Aerial crown-view tile of a tropical tree (Barro Colorado Island, Panama), acquired 20240813:
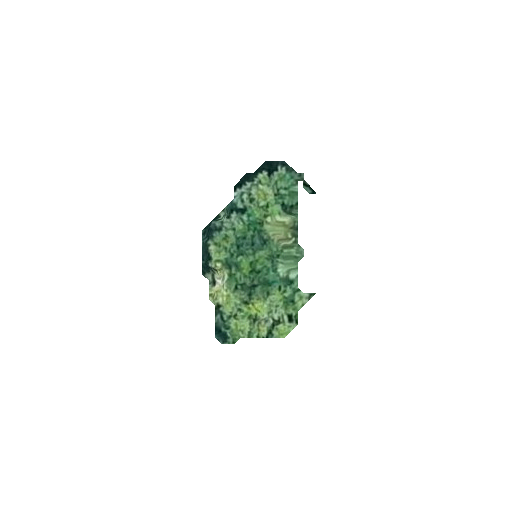
Species: Alseis blackiana
GBIF accepted scientific name: Alseis blackiana
Crown area: 21.308 m²